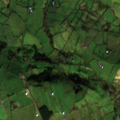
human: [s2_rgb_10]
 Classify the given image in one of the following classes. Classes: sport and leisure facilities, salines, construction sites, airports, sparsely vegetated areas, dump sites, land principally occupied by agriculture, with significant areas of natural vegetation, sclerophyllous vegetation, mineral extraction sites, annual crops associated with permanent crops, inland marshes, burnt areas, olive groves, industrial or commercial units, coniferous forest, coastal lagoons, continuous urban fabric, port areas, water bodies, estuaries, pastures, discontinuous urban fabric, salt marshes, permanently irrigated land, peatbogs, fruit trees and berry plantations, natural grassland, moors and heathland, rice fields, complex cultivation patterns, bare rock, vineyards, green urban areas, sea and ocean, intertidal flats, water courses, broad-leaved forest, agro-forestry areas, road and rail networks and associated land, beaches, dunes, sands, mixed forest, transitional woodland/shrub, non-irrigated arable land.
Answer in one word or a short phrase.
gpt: pastures